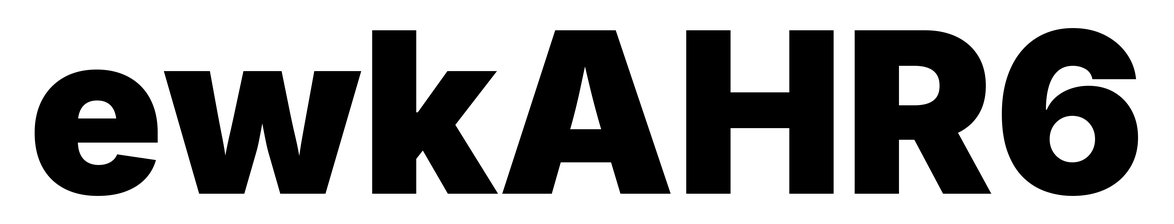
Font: Inter_Black